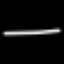
Label: line